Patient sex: M
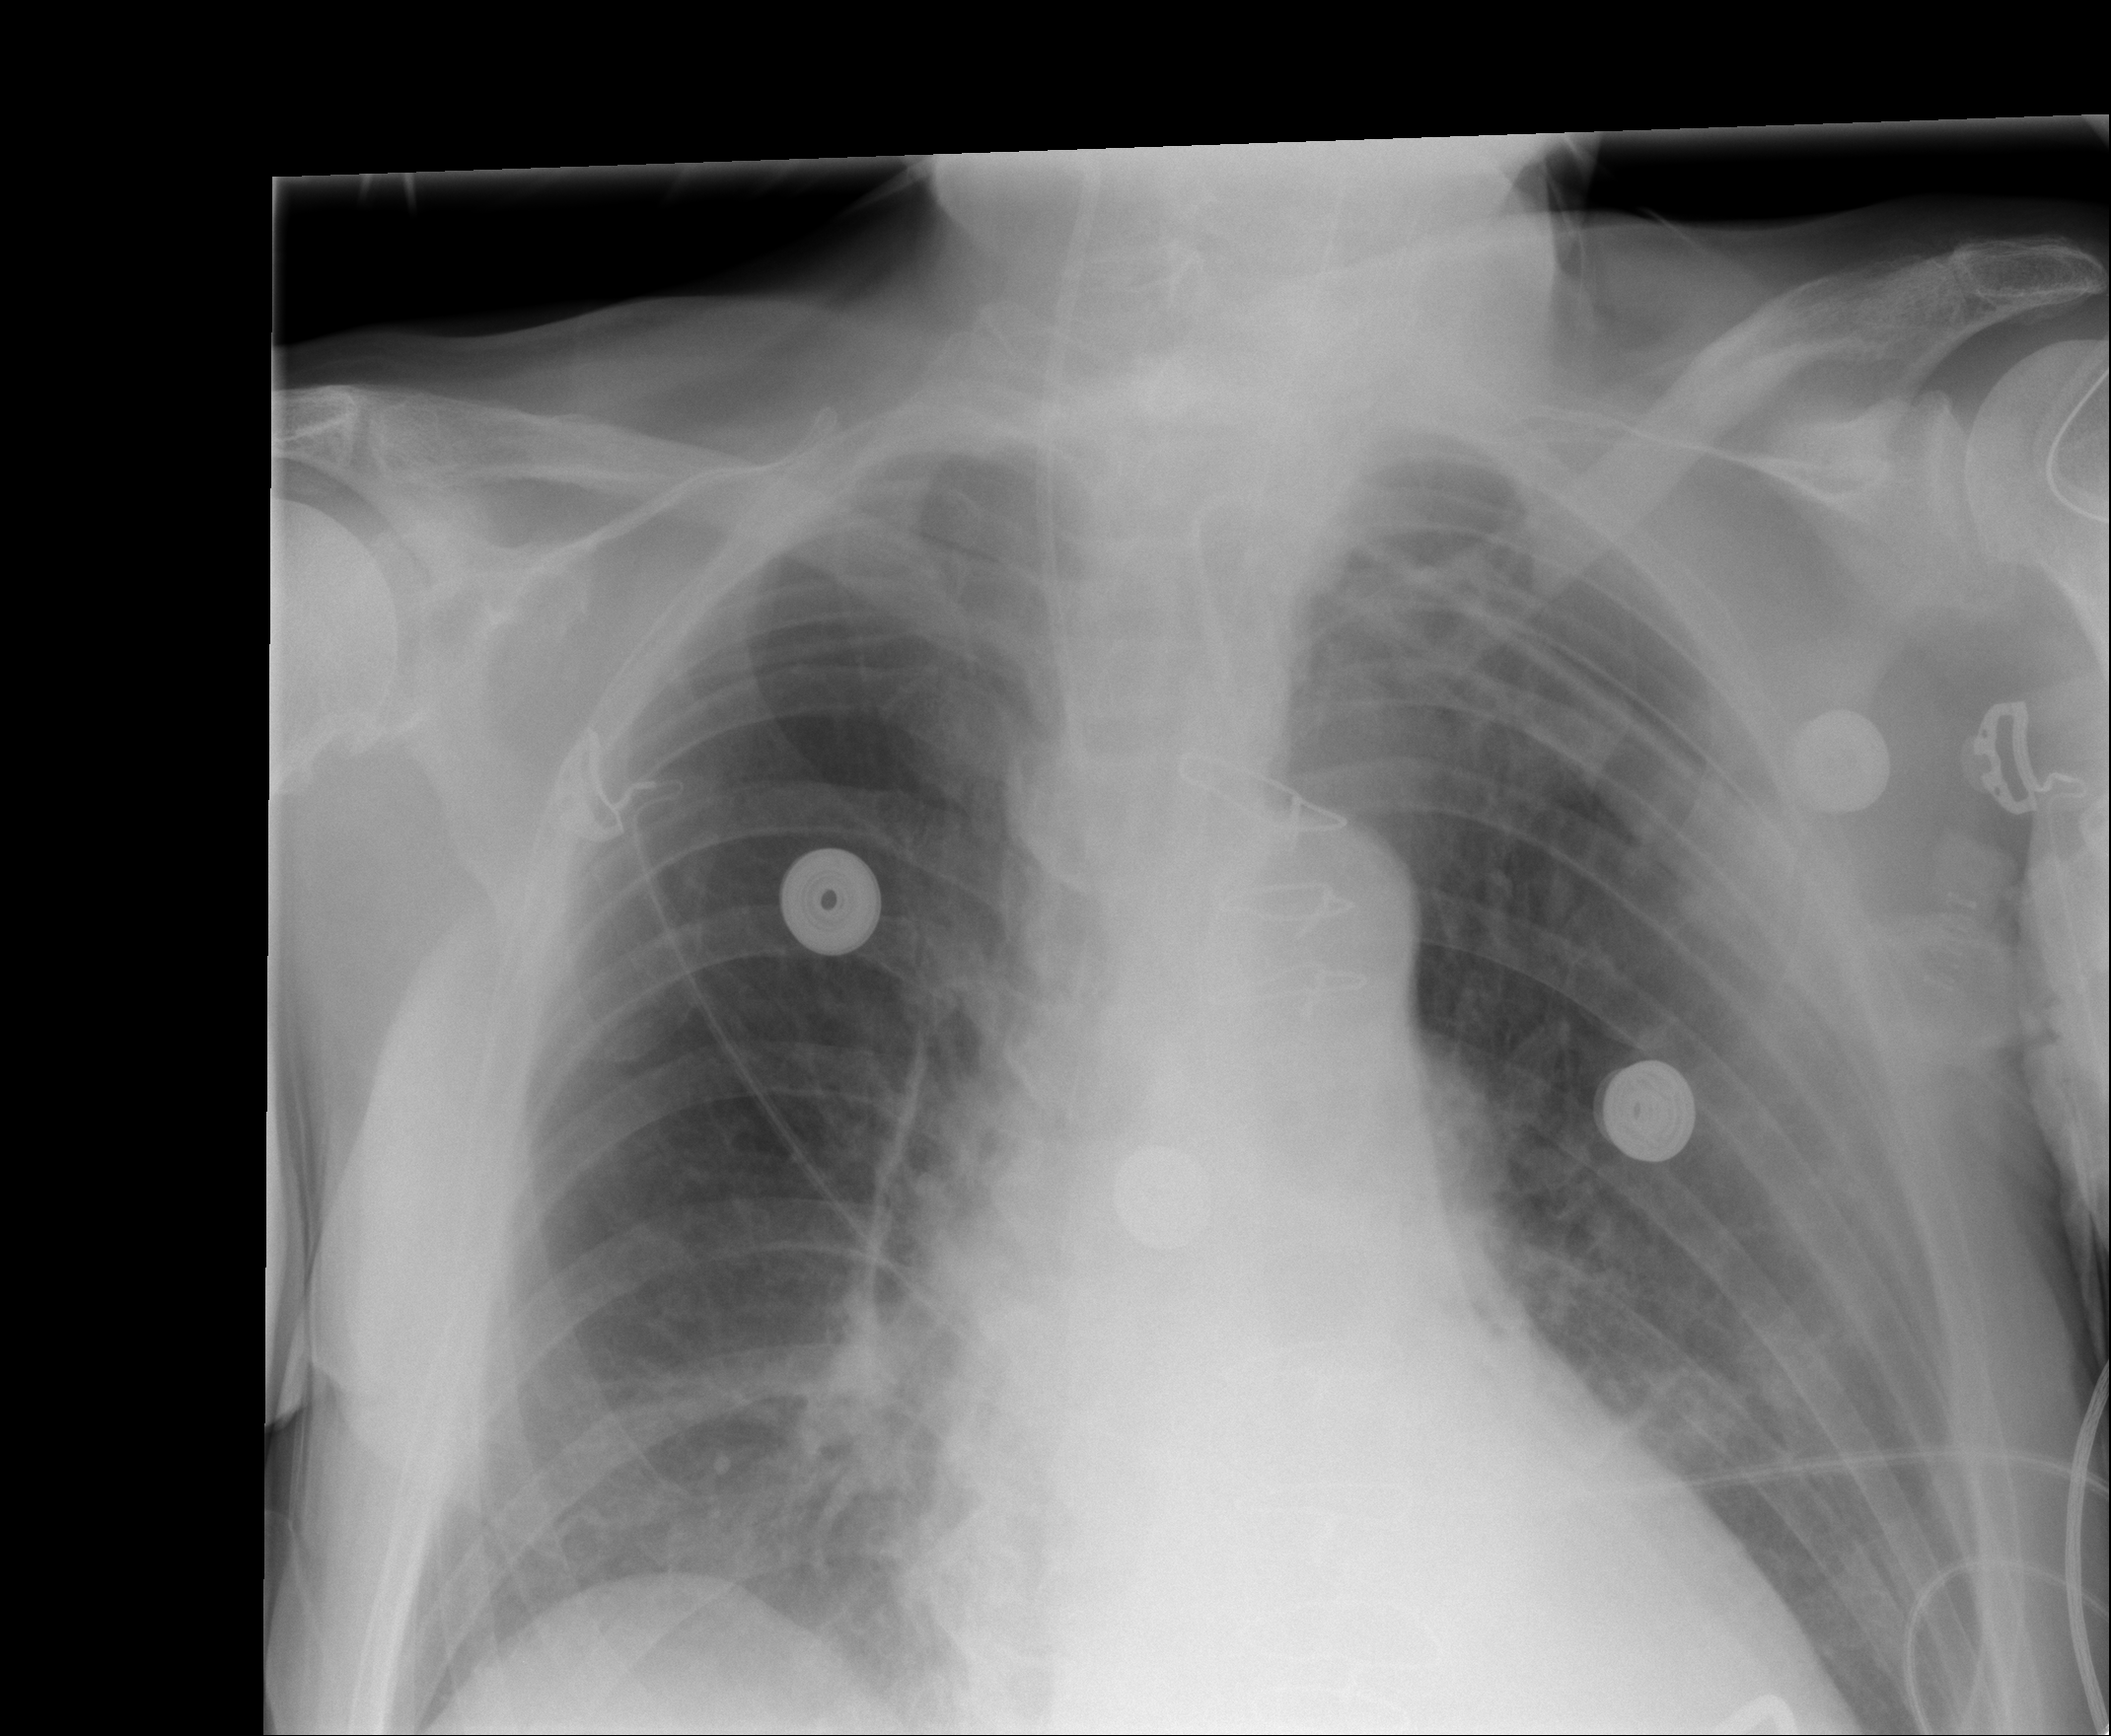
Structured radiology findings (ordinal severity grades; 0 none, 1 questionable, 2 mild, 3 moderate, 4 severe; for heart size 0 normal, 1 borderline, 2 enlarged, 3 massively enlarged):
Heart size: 2
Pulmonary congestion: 1
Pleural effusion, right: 0
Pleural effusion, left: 0
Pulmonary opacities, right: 1
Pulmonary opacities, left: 1
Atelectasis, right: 2
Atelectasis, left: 2